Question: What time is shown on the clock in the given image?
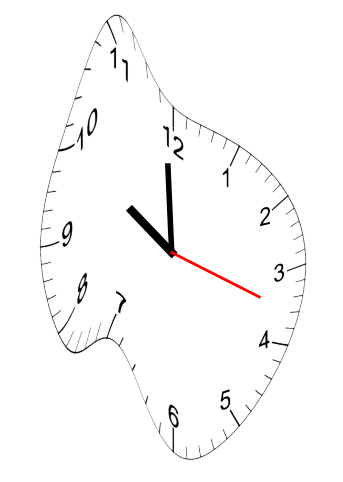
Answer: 09:59:18